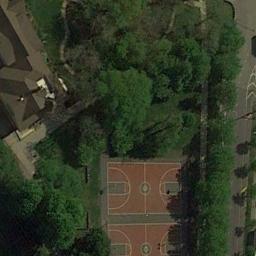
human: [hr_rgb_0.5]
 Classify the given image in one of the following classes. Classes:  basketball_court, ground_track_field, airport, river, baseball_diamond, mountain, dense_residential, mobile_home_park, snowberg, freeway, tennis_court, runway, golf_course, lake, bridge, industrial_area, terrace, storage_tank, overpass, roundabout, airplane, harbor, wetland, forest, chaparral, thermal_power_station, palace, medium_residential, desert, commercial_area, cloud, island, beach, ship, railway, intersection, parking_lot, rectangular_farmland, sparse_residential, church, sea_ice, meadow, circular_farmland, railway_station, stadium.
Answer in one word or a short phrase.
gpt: basketball_court